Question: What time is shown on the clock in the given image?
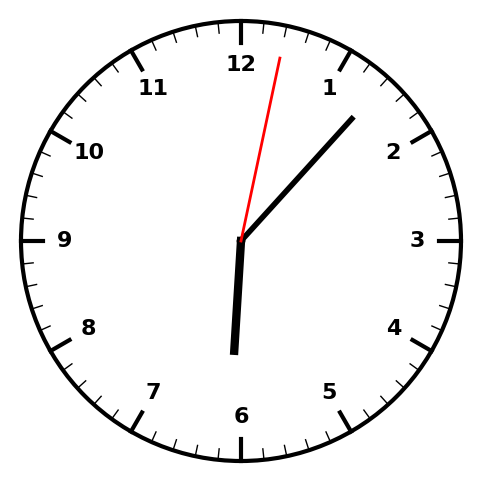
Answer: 06:07:02